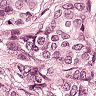
Metastatic tissue present: yes